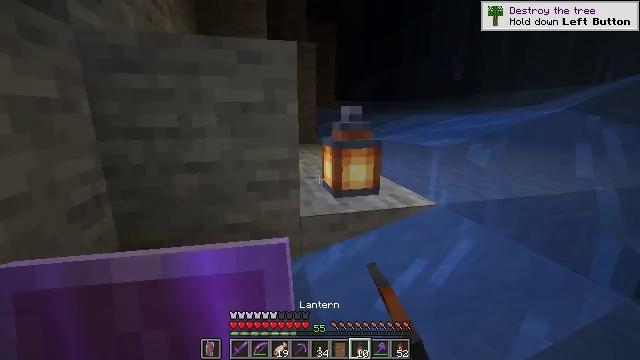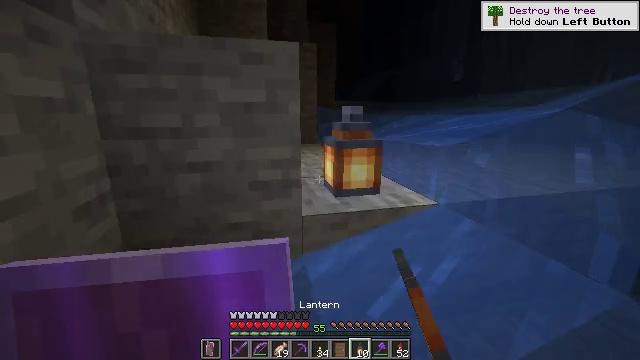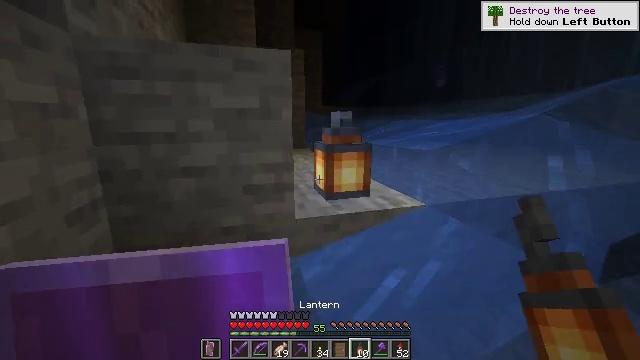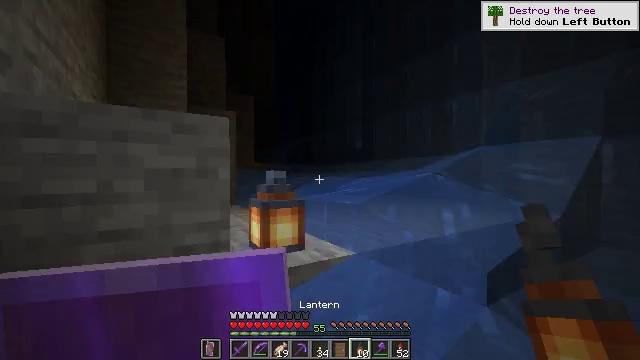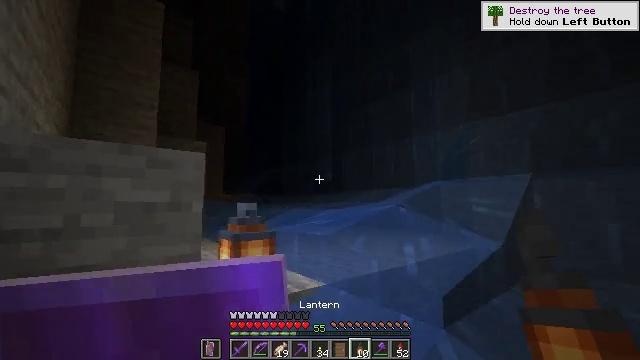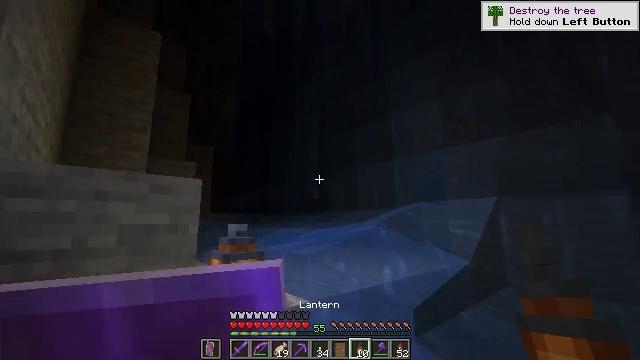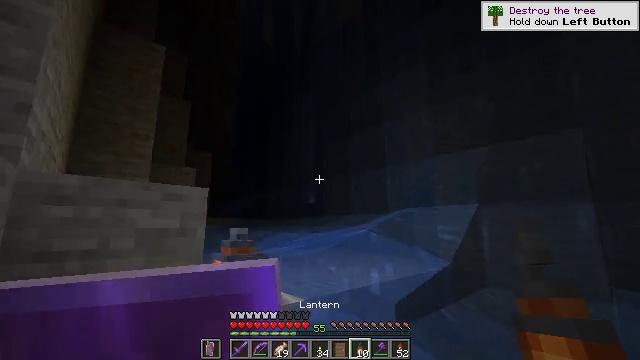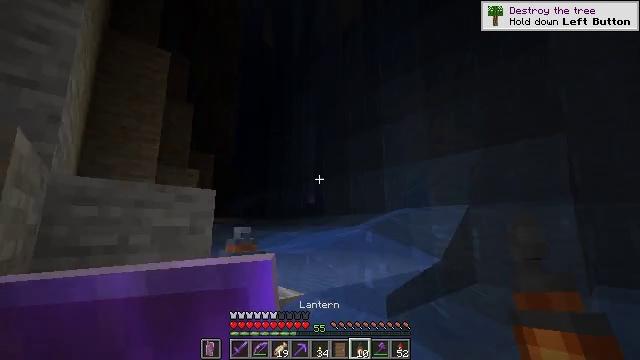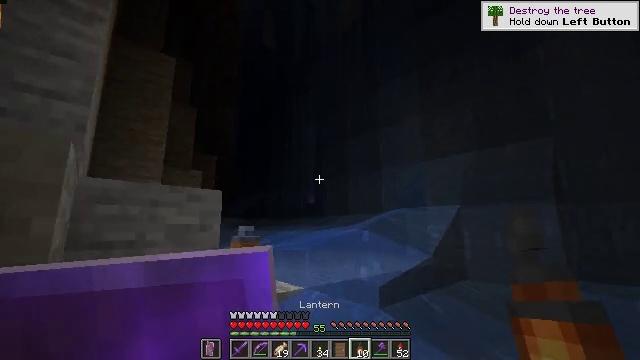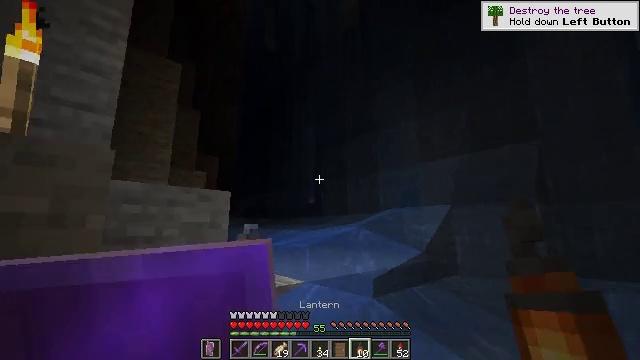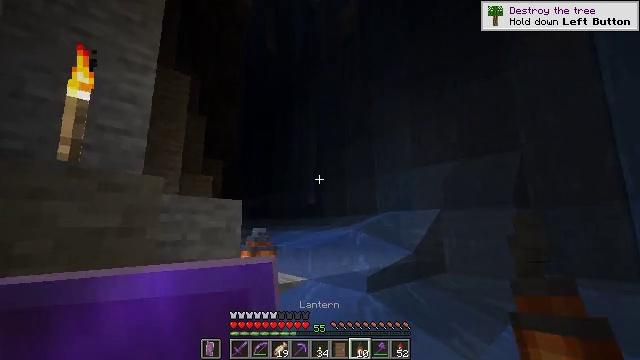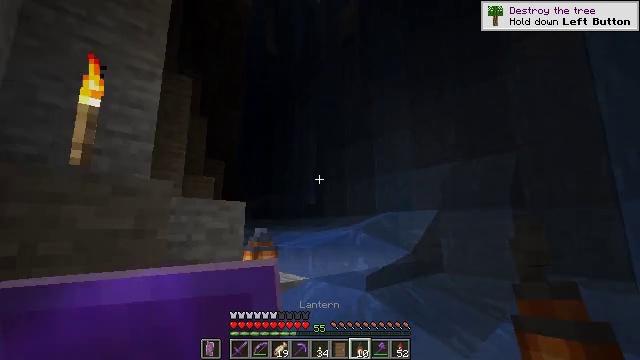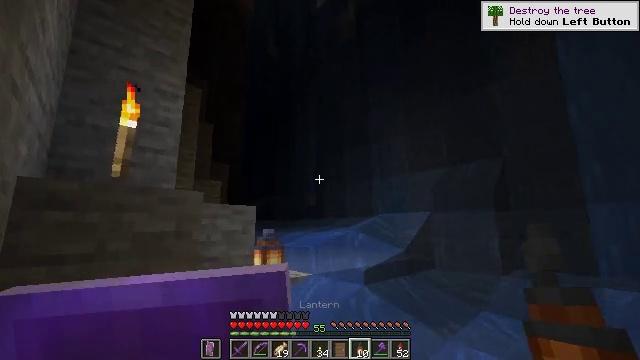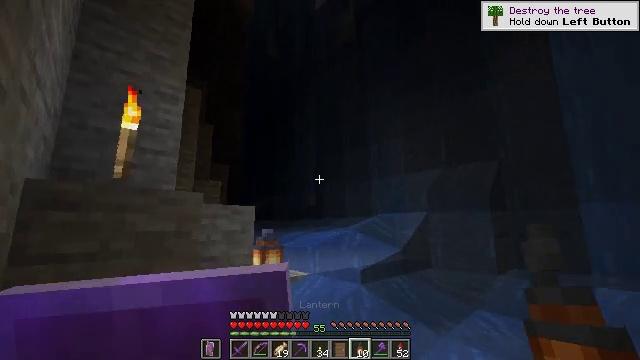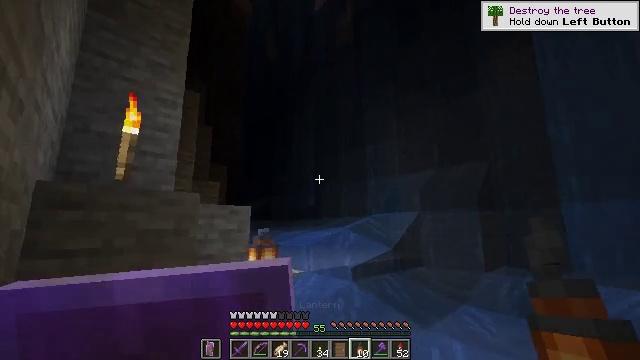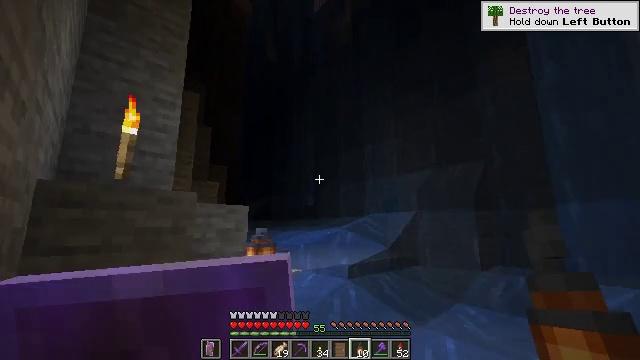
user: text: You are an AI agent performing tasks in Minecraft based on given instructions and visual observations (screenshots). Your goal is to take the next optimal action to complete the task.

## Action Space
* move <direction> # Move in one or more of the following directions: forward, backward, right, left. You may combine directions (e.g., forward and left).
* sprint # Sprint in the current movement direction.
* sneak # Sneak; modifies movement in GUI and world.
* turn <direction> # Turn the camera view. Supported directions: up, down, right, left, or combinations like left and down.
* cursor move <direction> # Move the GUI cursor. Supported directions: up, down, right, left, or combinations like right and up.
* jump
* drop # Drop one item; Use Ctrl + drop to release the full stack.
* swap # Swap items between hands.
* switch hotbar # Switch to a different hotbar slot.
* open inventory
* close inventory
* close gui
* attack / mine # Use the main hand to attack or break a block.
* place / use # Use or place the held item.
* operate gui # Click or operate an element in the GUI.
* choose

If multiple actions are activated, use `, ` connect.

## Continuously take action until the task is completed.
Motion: motion action
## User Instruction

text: Left-click to mine the lantern.
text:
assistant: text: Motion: no_op
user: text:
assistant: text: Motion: turn right and up
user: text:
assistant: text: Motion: move back, turn right and up
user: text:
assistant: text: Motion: move back, turn right and up
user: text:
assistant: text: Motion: move back, turn right and up
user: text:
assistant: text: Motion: move back
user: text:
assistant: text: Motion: move back
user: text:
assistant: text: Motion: move back
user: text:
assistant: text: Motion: move back
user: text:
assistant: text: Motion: move back
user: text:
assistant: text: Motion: move back
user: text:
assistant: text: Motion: move back
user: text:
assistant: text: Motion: move back
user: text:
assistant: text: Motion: no_op
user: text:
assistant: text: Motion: no_op
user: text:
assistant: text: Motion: no_op
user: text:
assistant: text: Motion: no_op
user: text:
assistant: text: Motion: no_op
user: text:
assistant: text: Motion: no_op
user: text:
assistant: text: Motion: turn right and up
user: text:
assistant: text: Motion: turn right and up
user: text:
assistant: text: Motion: turn right
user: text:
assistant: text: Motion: turn right
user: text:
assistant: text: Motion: turn right and down
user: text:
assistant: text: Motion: no_op
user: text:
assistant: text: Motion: no_op
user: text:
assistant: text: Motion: no_op
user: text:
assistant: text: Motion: no_op
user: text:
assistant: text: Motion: no_op
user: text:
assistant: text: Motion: no_op